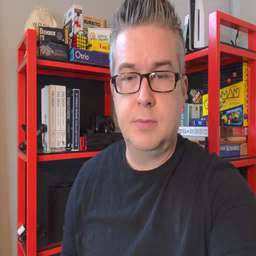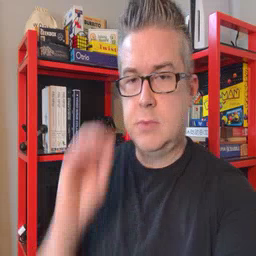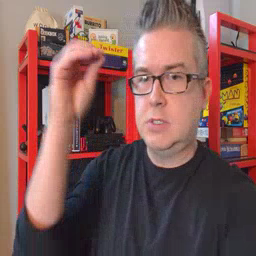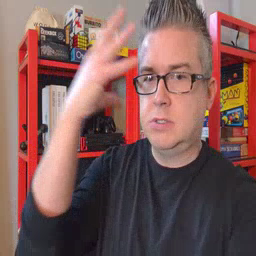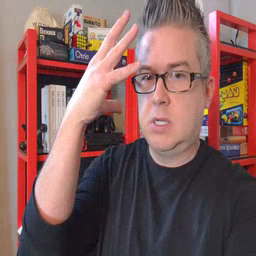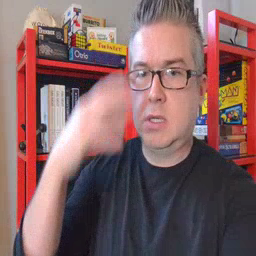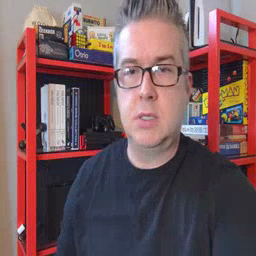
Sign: sun